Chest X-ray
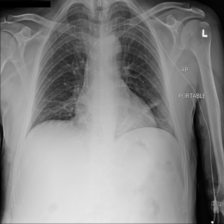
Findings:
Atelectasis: negative
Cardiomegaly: negative
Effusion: negative
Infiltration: negative
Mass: negative
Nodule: negative
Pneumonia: negative
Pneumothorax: negative
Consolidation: negative
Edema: negative
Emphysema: negative
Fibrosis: negative
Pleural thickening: negative
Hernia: negative